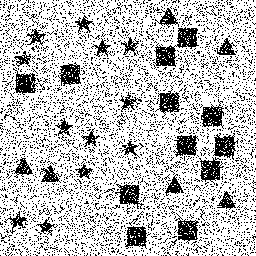
Squares: 12
Triangles: 6
Stars: 12
Total shapes: 30